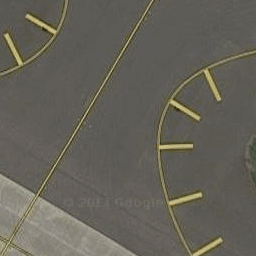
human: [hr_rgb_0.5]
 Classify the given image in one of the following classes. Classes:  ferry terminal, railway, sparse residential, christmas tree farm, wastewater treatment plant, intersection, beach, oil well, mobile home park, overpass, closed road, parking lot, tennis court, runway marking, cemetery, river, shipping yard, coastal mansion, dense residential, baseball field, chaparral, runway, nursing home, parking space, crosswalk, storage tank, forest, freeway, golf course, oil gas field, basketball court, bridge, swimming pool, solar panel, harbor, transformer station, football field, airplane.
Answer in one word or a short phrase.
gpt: runway marking